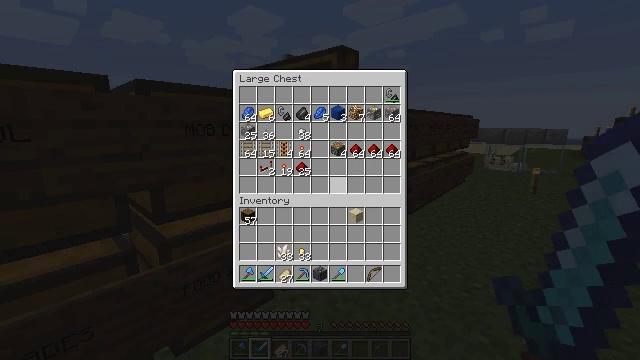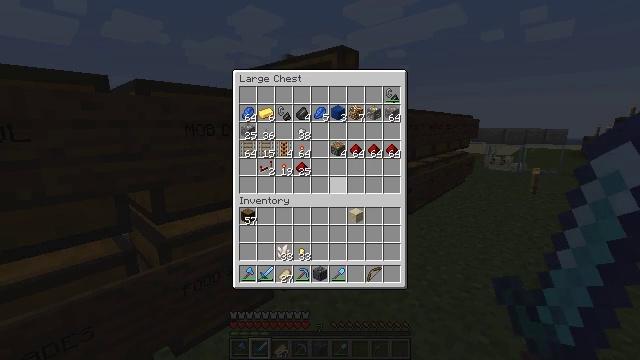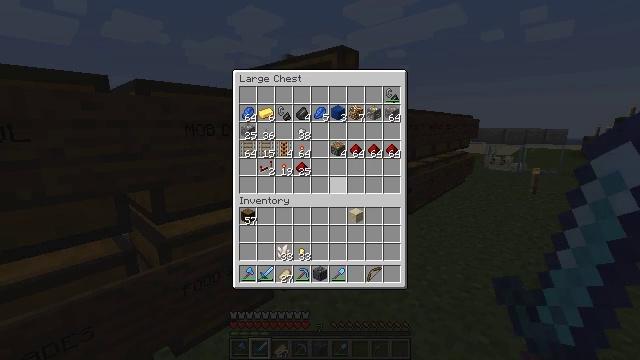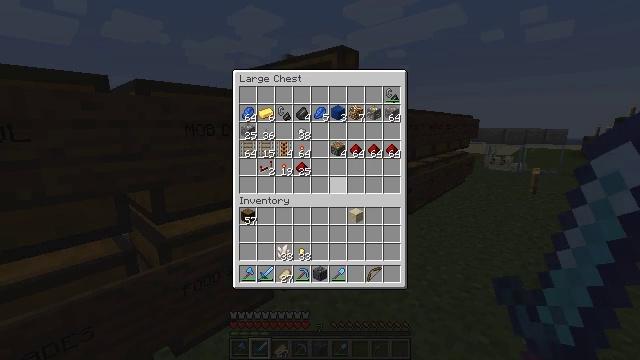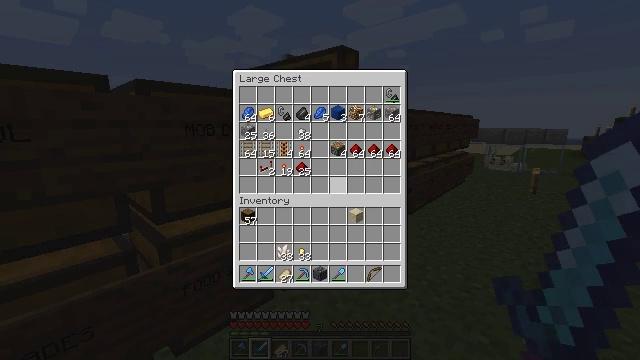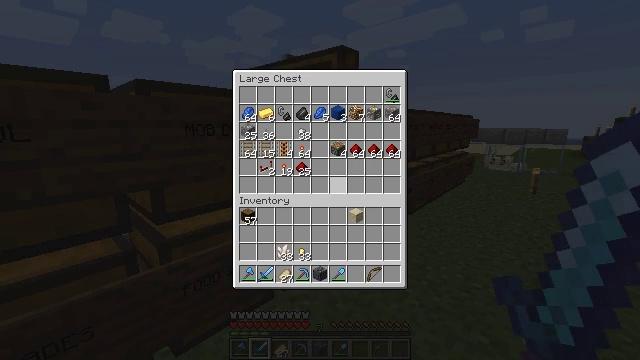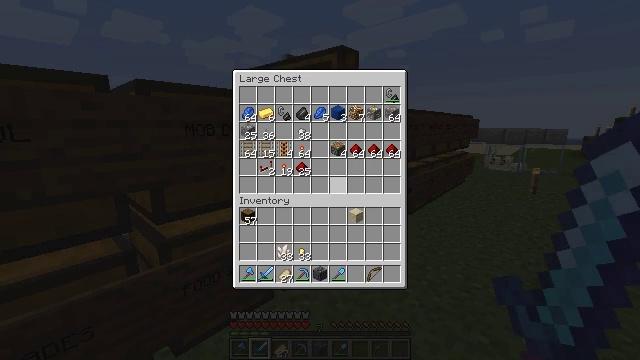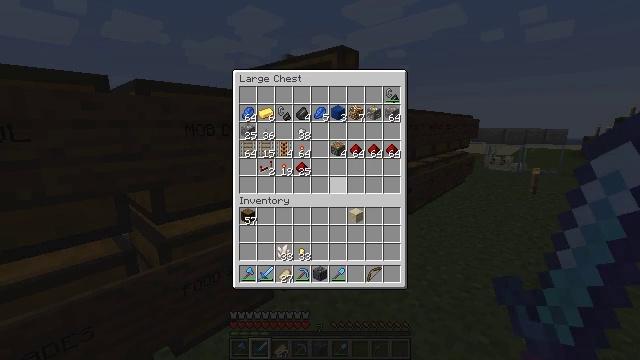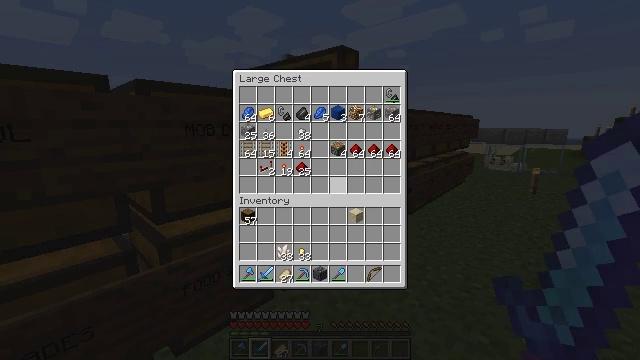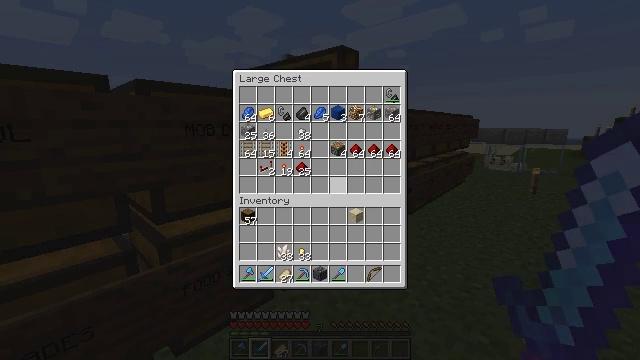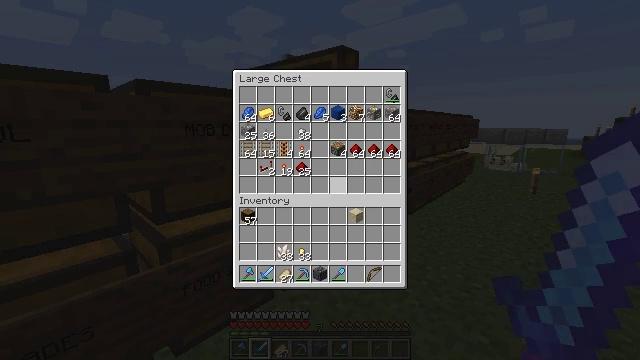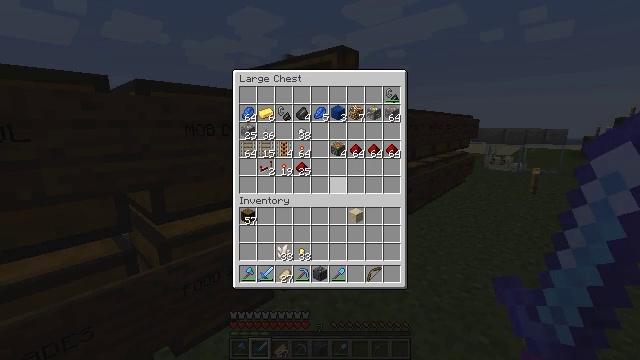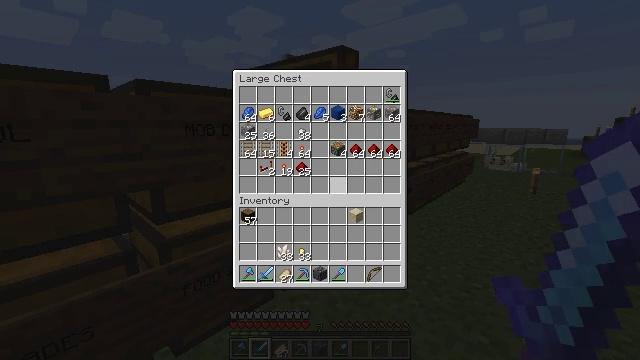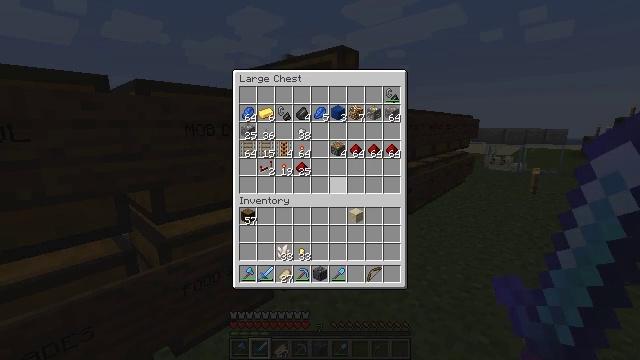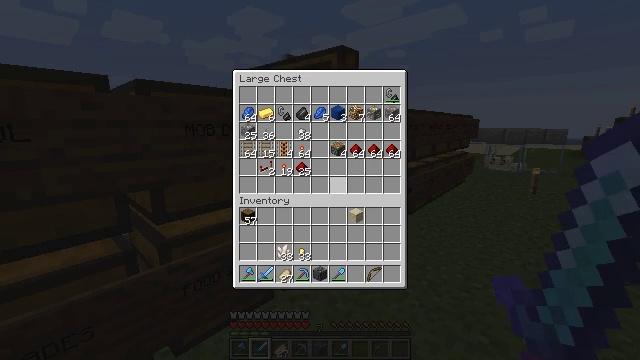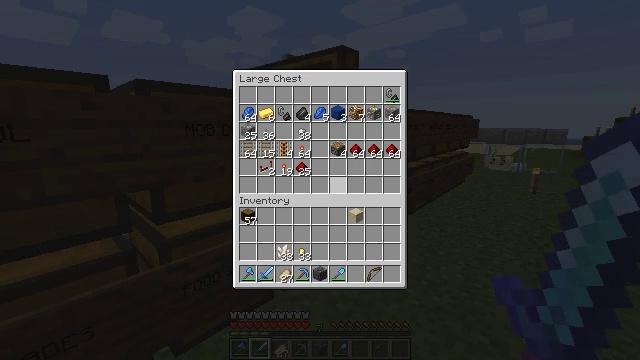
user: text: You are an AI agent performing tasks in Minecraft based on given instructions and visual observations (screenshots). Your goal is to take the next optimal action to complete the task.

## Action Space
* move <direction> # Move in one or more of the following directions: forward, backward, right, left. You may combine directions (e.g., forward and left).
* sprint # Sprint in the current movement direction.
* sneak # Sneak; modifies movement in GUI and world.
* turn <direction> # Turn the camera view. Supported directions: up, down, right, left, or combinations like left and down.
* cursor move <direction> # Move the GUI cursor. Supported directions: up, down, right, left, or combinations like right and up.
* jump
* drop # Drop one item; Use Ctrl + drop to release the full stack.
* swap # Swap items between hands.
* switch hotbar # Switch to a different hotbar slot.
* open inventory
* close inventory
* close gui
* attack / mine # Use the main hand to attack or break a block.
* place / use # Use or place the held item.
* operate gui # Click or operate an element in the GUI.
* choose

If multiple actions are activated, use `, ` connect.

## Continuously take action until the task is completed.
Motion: motion action
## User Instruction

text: Interact with a crafting table to craft an iron trapdoor.
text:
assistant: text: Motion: no_op
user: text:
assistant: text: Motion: no_op
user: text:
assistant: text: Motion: no_op
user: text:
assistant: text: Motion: no_op
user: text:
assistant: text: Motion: no_op
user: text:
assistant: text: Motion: no_op
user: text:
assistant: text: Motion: no_op
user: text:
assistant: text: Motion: no_op
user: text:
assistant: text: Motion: no_op
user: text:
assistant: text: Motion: no_op
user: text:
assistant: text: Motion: no_op
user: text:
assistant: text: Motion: no_op
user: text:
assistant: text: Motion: no_op
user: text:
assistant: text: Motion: no_op
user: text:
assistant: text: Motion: no_op
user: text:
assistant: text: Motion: no_op
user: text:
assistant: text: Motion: no_op
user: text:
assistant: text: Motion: close gui
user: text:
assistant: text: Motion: no_op
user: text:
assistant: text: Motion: turn right
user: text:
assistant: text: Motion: turn right and down
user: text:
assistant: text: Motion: turn right and down
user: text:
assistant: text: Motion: turn right and down
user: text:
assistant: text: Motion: turn right
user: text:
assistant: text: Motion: turn right
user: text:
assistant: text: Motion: turn right
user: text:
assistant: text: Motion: move forward, turn right
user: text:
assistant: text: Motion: move forward, turn right
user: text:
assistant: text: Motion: move forward
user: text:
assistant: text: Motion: move forward